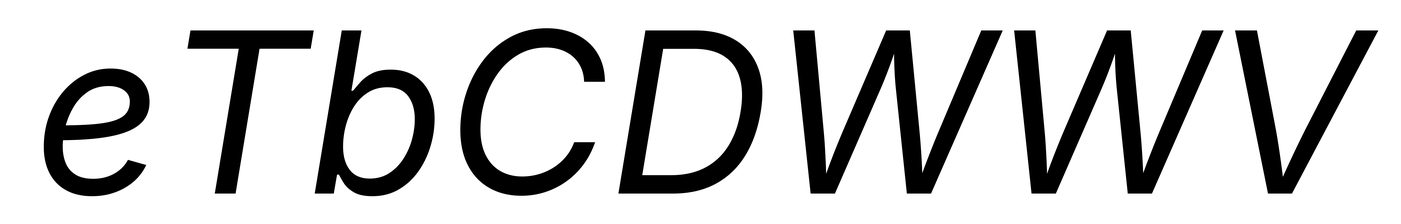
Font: Inter-Italic_Italic